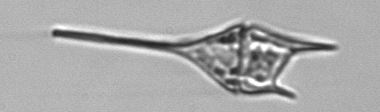
Label: Tripos_lineatus